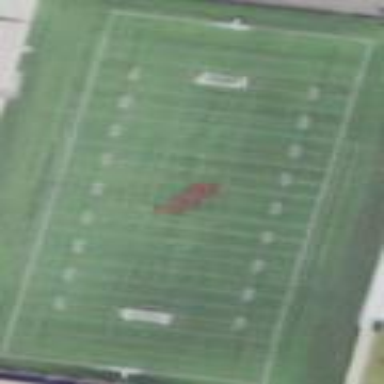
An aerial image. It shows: Pitch for American football.